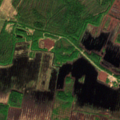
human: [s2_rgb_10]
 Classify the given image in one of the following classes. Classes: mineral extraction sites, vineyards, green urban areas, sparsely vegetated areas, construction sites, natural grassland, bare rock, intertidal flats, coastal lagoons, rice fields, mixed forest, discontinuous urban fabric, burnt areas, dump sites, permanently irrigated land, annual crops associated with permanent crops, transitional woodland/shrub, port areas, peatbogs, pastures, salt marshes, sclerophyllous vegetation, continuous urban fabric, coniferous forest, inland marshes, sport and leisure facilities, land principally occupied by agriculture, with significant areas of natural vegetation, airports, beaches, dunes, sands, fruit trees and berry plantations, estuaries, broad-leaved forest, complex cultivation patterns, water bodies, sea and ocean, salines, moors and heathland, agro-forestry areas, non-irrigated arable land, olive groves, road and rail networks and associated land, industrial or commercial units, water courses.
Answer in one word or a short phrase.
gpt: mixed forest, transitional woodland/shrub, peatbogs